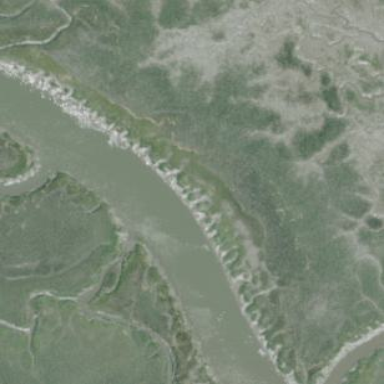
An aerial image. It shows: Tidal wetland characterized by saltmarsh vegetation.